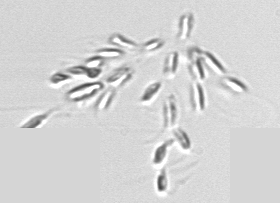
Label: Dinobryon